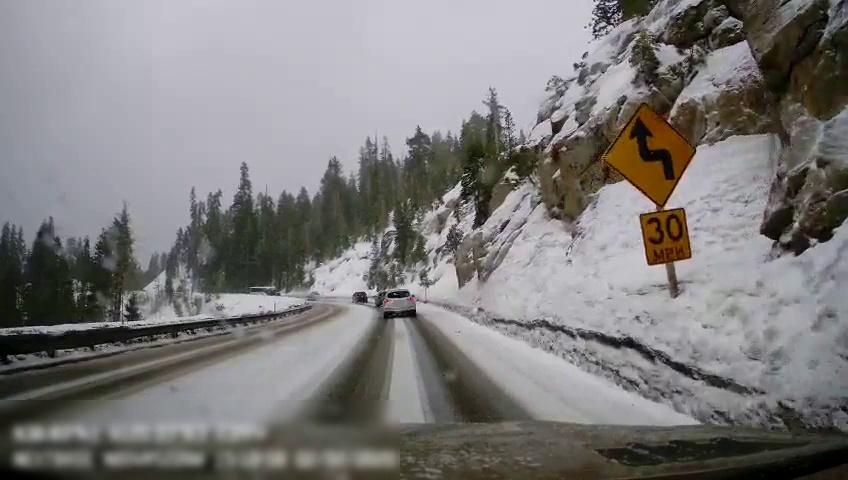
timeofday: Day
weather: Snowy
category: Drivable Space
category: Vehicles | Bus
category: Vehicles | Car
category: Vehicles | Car
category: Vehicles | Car
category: Vehicles | Car
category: Traffic | Signs
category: Traffic | Signs